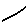
Label: line